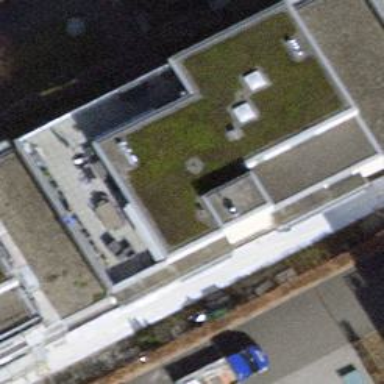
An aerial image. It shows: Yellow building.